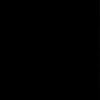
Label: dusty